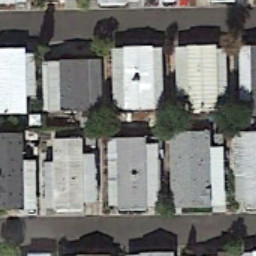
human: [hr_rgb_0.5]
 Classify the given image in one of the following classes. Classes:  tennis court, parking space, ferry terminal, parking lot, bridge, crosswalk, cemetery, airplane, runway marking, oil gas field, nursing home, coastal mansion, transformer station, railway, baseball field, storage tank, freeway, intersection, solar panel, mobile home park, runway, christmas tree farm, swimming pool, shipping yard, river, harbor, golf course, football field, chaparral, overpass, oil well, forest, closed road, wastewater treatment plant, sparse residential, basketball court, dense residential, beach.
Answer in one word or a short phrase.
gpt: mobile home park